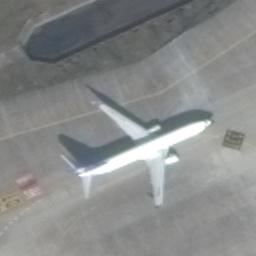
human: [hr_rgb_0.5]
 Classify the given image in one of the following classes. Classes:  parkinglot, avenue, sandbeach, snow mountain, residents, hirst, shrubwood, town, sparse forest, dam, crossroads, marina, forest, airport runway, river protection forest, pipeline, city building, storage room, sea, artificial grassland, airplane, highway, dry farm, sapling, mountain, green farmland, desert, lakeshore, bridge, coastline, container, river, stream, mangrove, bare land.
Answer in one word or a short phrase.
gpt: airplane